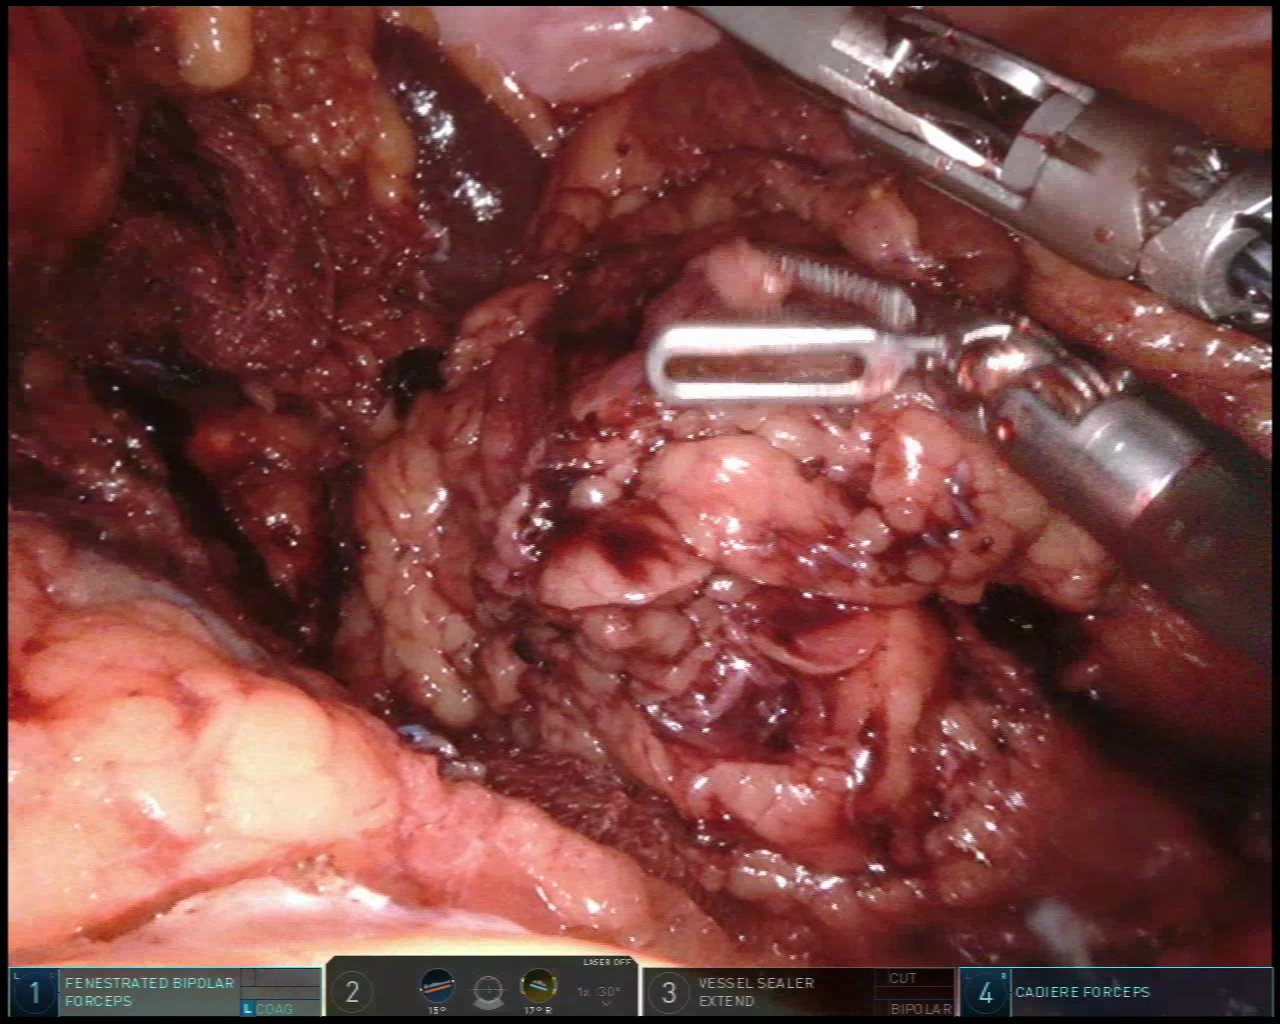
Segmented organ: spleen
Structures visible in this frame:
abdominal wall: yes
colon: no
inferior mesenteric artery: no
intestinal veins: no
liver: no
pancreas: no
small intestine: no
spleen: yes
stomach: no
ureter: no
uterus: no
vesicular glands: no